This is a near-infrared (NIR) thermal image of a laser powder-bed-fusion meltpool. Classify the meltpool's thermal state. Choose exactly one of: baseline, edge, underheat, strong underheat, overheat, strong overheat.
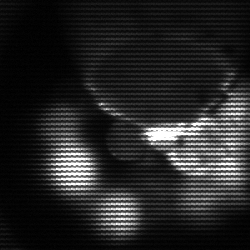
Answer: edge